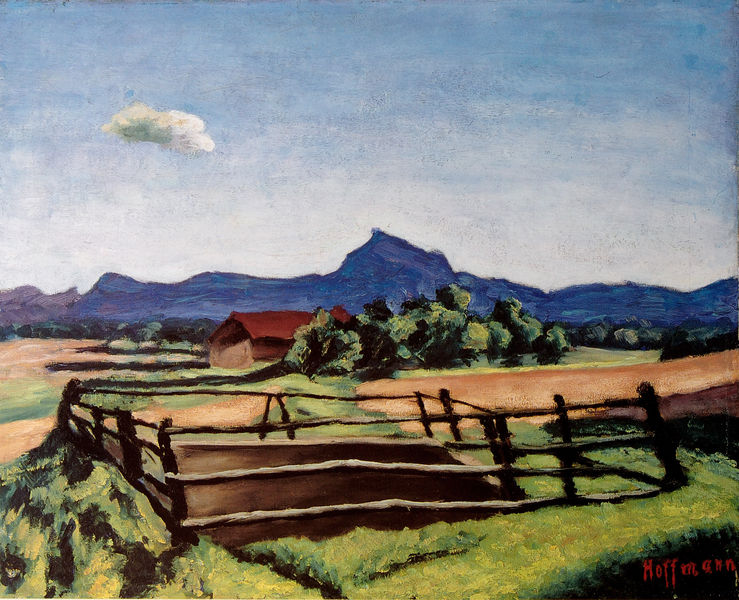
Titel: Der Traunstein
Künstler: Fritz Hoffmann
Standort: München
Institution: Städtische Galerie im Lenbachhaus
Schlagwörter: baum, berg, blau, gemälde, himmel, laub, schatten, weiß, wolken, bäume, gelb, grün, impressionismus, landschaft, ocker, braun, bunt, grau, hintergrund, holz, licht, orange, schwarz, vordergrund, dach, gras, haus, rasen, rot, wiese, wolke, zaun, beige, bibel, signatur, öl, feld, felder, horizont, hügel, natur, weide, busch, büsche, gatter, gebüsch, sommertag, sonne, land, rosa, wald, hellblau, landschft, klar, sommer, moderne, acker, berge, gebirge, gipfel, giebel, bergkette, lila, violett, bauernhof, hof, koppel, latten, lattenzaun, zäune, silhouette, grube, romantik, häuschen, planken, dunkelblau, balken, menschenleer, scheune, bayern, alpen, violet, klassische moderne, schemenhaft, beet, gehöft, bergzug, leuchtend, schief, grell, parzellen, satteldach, gehege, hoffmann, einzäunung, alpenvorland, eingezäunt, horizon, höhenlinie, oppel